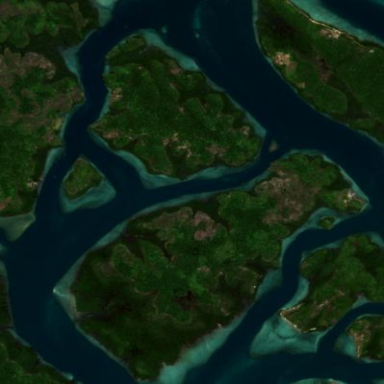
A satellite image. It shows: Island with natural coastline.